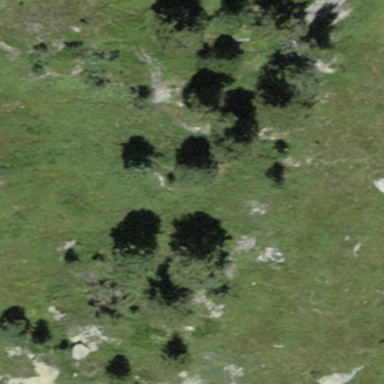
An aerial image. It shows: Forest area.